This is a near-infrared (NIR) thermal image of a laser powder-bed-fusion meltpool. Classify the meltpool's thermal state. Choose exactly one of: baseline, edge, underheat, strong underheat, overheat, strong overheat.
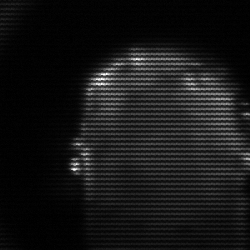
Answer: baseline